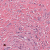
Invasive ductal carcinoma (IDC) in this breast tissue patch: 1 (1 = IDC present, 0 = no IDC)